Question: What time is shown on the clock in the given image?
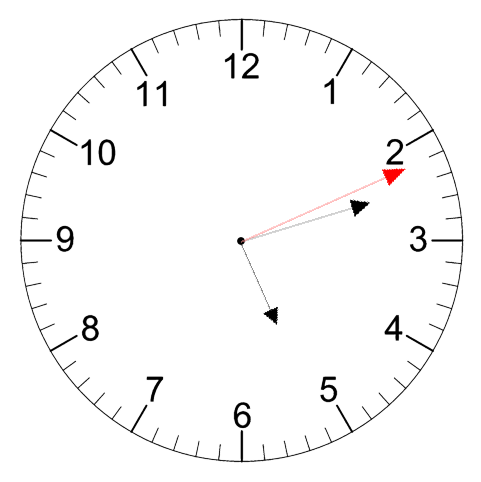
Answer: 05:12:11